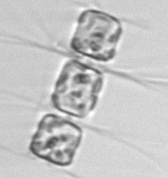
Label: Bacteriastrum